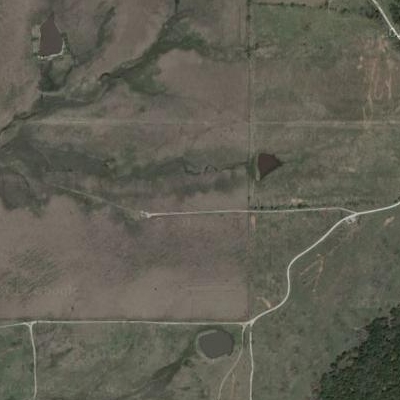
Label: Grass